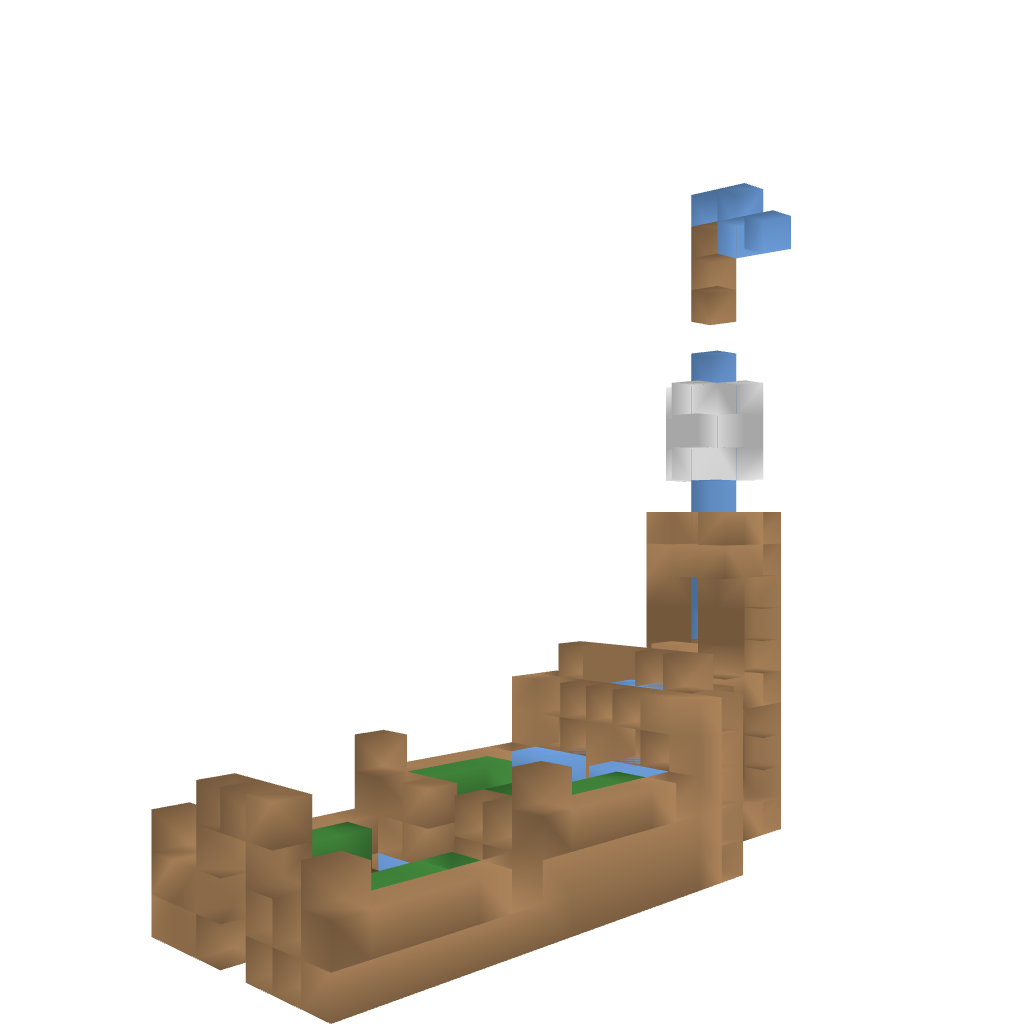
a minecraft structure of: Pumpkin &amp; Melon Farm bad low quality